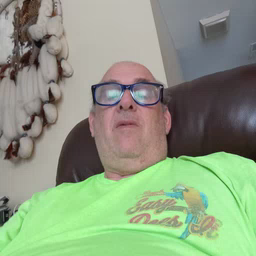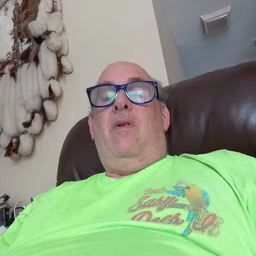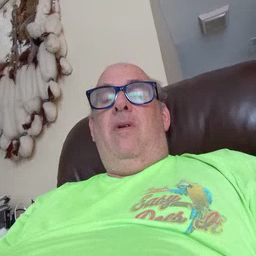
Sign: callonphone